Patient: sex M, age 46
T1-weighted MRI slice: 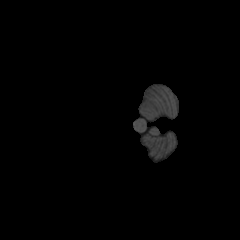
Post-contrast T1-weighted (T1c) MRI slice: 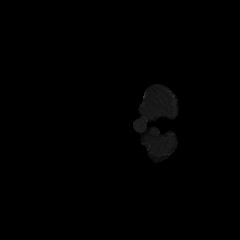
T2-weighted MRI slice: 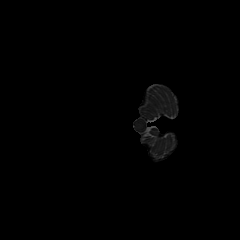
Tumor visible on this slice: no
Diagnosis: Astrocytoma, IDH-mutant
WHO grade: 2